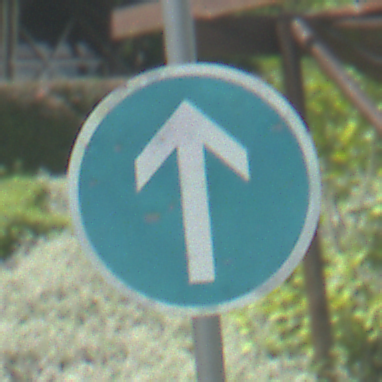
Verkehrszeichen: VorgeschriebeneFahrtrichtungGeradeaus
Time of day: Midday
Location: Outdoor (Nature)
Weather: PartlyCloudy
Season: NotSpecified
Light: Natural